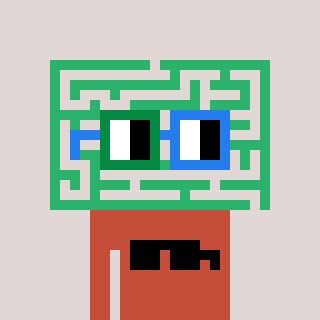
a pixel art character with square green and blue glasses, a maze-shaped head and a rust-colored body on a warm background